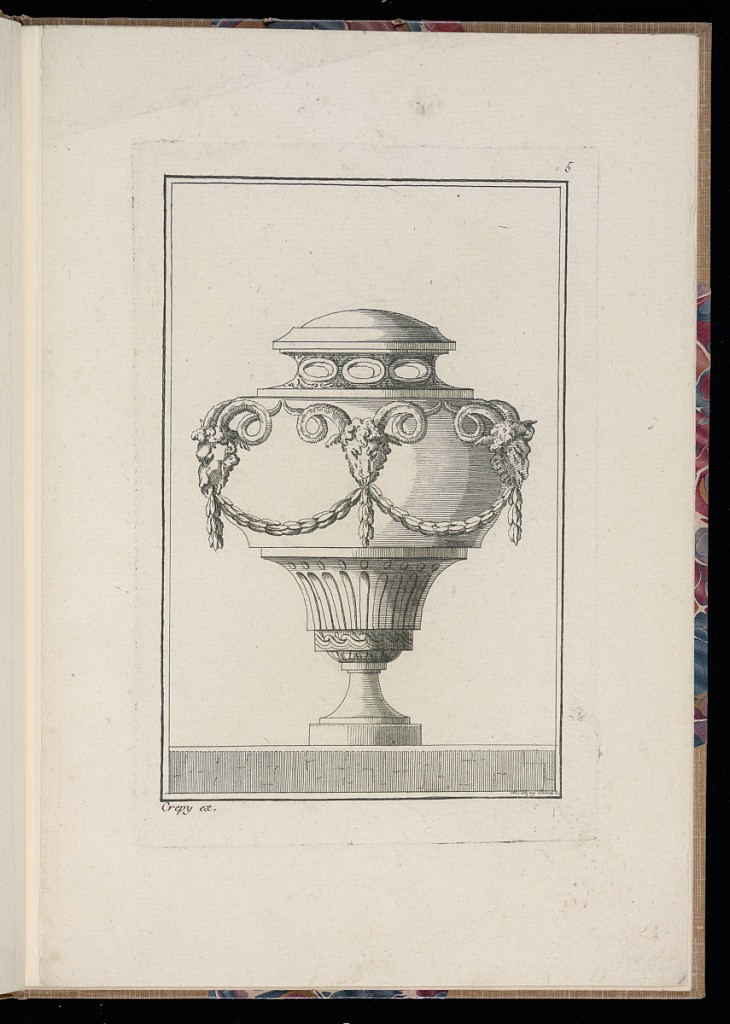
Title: Ornamental Vase Design
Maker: P. Moithey, French, active 18th century
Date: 1767
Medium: Etching on laid paper
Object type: Print
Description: Lidded vase. The vase features three ram heads who hold a draping garland from their mouths. The horns of the rams are looped and come close to touching the horns of the next ram. The bottom of the vase narrows and is adorned with fluting, a wave pattern, and egg-and-dart ornamentation. The vase is elevated on a platform that extends to the edge of the image. The plate is signed and numbered.